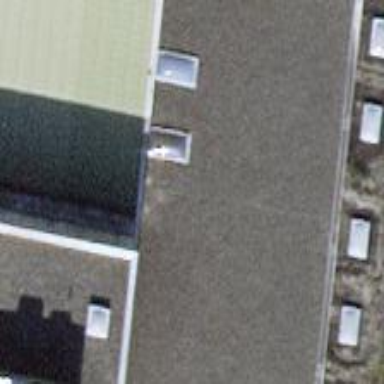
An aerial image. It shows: View of roof of building.